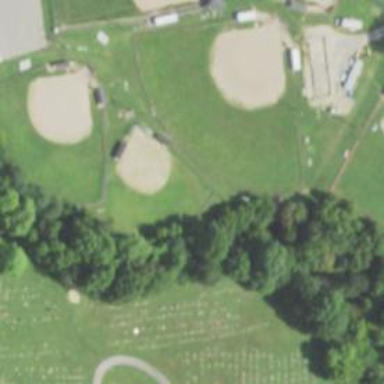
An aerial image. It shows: Baseball pitch for leisure land activities.